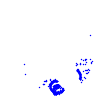
Particle: electron